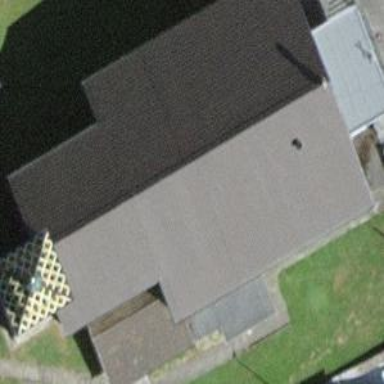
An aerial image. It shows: Building serving as place of worship.